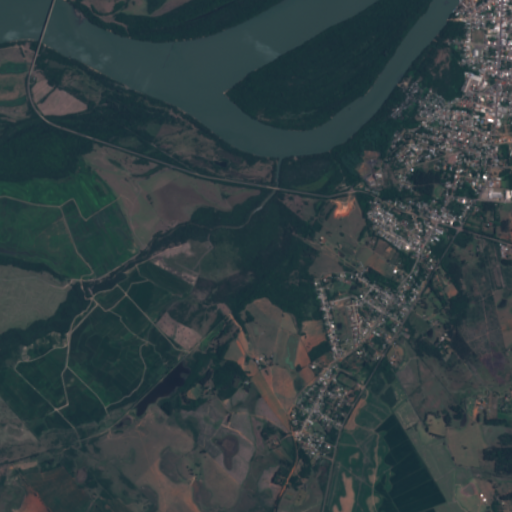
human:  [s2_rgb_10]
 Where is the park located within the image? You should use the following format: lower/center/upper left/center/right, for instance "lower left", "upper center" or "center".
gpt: The park is located in the upper right of the image.
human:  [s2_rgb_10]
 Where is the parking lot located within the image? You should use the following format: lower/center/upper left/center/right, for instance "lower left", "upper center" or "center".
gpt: The parking lot is located in the upper right of the image.
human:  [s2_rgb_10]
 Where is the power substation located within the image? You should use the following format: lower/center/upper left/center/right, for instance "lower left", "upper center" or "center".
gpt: The power substation is located in the upper right of the image.
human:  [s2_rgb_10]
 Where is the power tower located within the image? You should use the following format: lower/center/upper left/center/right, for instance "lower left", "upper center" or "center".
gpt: The power tower is located in the upper right of the image.
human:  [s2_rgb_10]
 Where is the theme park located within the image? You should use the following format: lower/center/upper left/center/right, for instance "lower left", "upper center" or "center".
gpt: The theme park is located in the upper right of the image.
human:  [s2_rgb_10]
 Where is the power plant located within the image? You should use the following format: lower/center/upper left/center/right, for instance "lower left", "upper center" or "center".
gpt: There is no power plant in the image.